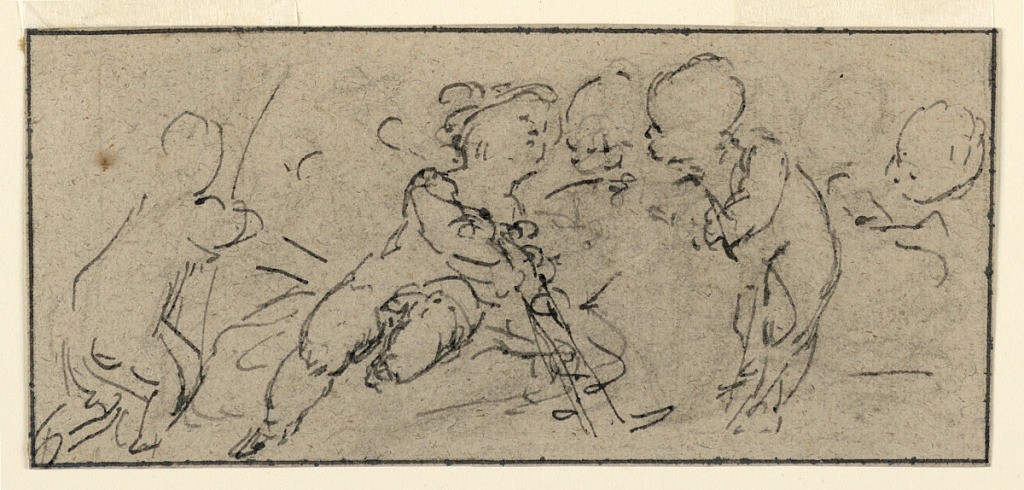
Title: Children; Verso: Children and Bacchantes (?)
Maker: Jacob de Wit, 1695 – 1754
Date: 1725–1754
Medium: Charcoal, pen and Chinese ink on paper; Verso: brush and bistre wash
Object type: Drawing
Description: Five children, only the uppermost parts are shown of two of them. Verso: at left a sitting child, and a standing one. Center: sketch for a painting. Two persons are shown dancing. Other figures are indistinct. At right is a child carrying a stick with a cross-like head.